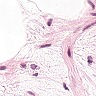
Metastatic tissue present: no